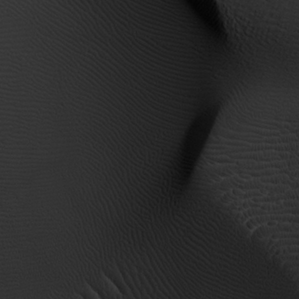
Label: non_frost